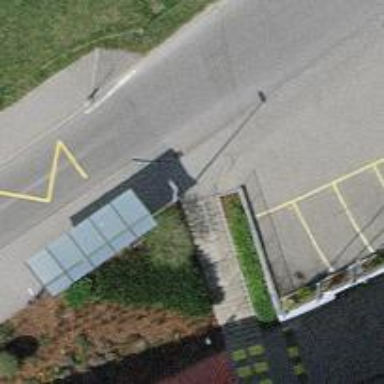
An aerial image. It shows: Sidewalk with platform for public transport. The platform has shelter.